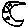
Label: moon